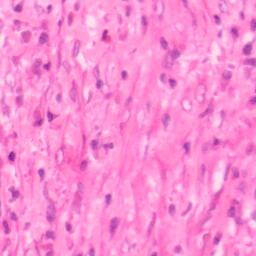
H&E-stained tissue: Colon